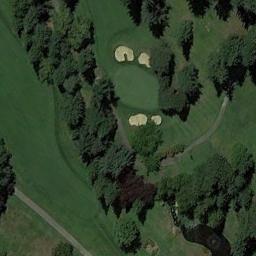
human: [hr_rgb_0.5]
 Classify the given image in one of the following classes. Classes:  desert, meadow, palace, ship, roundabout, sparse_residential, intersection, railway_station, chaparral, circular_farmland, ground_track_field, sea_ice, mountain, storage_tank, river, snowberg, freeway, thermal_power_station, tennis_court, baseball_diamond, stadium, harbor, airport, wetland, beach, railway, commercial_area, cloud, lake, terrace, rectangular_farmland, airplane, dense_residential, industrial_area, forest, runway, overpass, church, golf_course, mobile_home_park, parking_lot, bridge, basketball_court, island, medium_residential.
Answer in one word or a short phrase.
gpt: golf_course